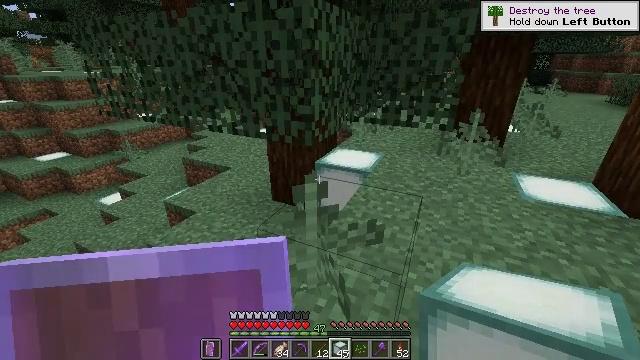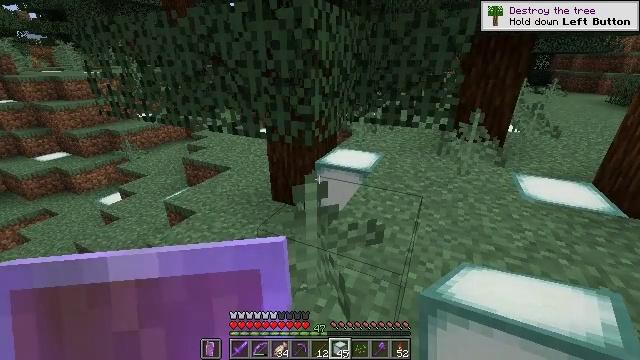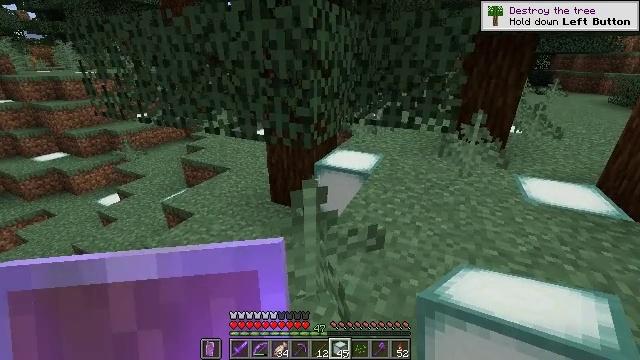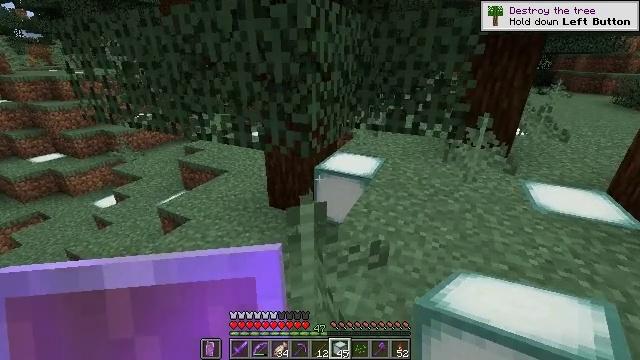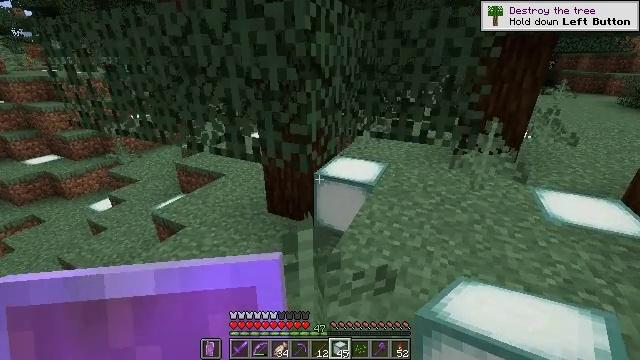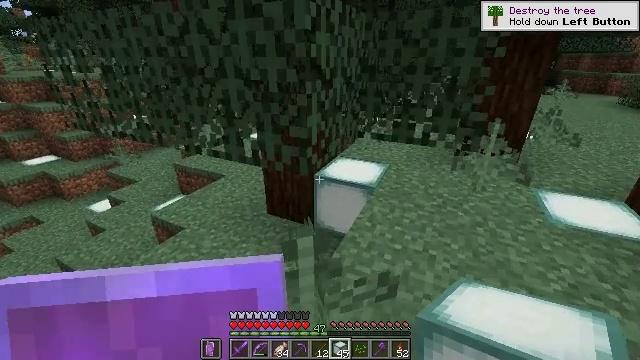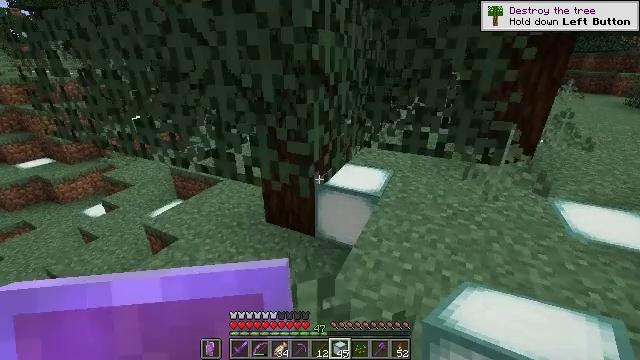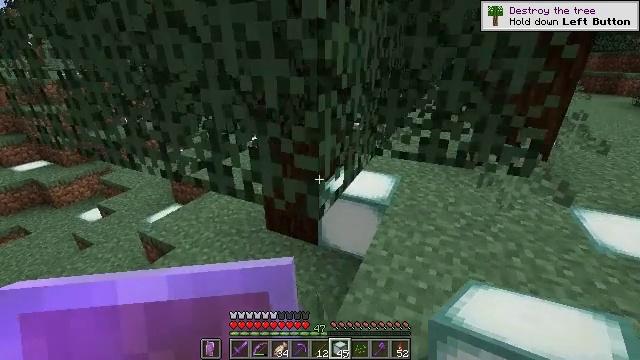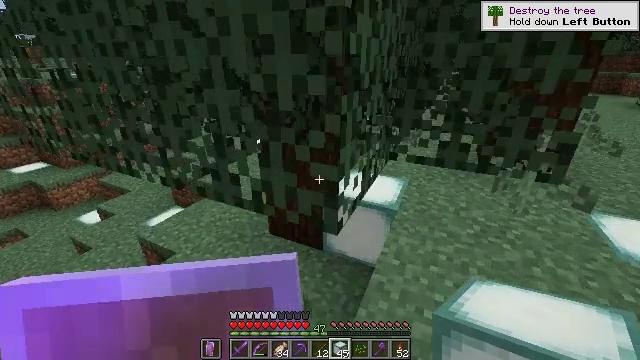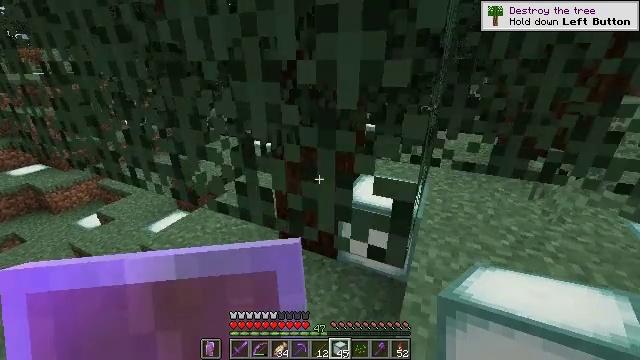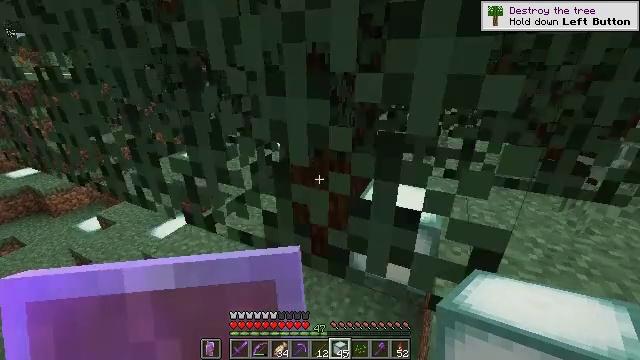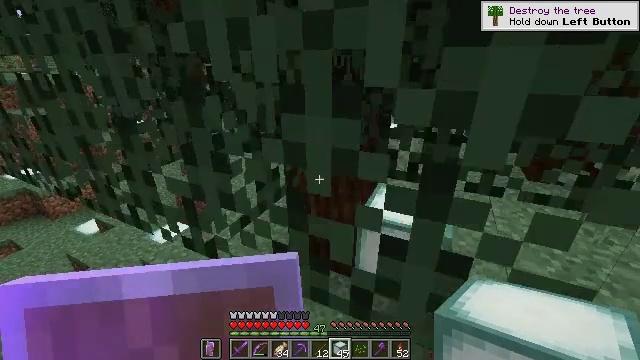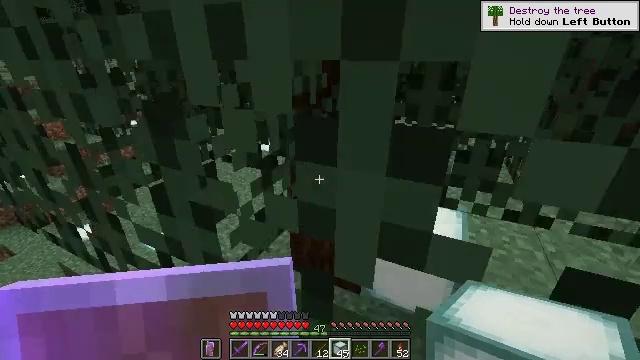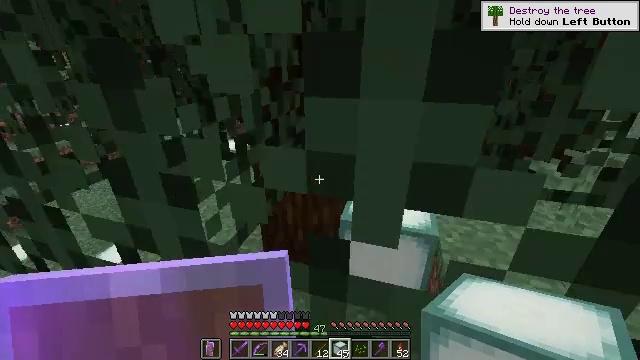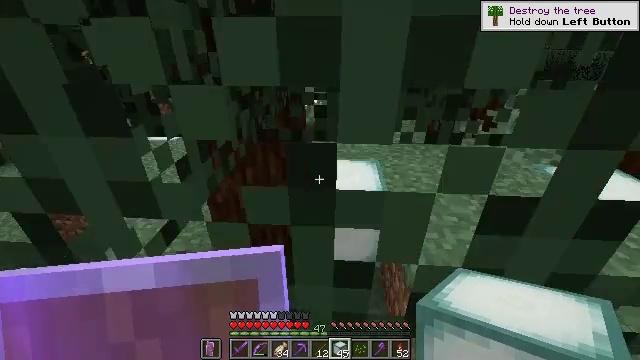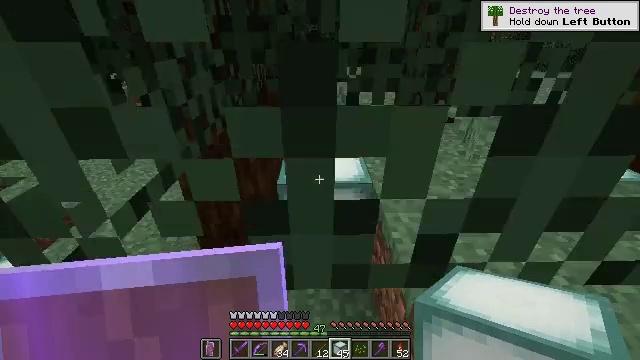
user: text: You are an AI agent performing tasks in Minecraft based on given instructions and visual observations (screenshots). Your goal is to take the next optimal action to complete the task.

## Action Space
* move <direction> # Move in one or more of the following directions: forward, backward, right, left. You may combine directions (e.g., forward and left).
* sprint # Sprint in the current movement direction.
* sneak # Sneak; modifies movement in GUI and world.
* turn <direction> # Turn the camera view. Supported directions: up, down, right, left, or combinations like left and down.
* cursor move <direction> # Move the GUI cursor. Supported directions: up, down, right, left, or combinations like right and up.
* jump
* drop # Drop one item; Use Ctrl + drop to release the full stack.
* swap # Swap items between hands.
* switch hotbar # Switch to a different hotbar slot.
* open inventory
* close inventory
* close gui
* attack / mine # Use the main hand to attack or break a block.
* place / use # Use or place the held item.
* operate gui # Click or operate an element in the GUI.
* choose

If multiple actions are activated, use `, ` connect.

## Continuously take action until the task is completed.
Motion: motion action
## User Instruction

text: Collect the sea lantern for its light.
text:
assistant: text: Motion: no_op
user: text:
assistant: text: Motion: move forward
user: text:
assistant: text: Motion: move forward
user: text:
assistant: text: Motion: move forward
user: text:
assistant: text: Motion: move forward
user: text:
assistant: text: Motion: move forward
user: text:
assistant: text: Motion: move forward and move left
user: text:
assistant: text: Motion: move forward and move left
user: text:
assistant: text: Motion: move forward and move left
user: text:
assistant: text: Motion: move forward and move left
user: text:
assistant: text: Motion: move forward
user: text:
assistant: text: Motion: move forward
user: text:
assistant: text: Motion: move forward, turn right
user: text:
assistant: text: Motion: move forward, turn right and down
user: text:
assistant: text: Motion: sneak, turn right and down
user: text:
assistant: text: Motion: sneak, turn right
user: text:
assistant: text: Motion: sneak, turn right
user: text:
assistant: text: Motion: sneak, turn right
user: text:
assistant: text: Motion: move forward, sneak
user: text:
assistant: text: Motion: move forward, sneak
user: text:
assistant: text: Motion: move forward, sneak
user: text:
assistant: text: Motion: move forward, sneak
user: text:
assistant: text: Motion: move forward, sneak
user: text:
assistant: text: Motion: move forward, sneak, turn left
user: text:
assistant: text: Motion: move forward, sneak, turn left
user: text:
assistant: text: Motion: move forward, sneak, turn left
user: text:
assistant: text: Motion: move forward, sneak
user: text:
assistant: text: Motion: move forward, sneak
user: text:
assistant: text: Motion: move forward, sneak
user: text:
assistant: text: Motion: move forward, sneak